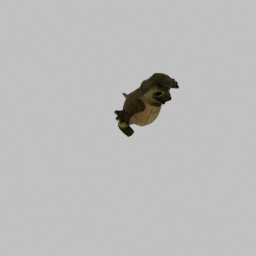
Label: animals